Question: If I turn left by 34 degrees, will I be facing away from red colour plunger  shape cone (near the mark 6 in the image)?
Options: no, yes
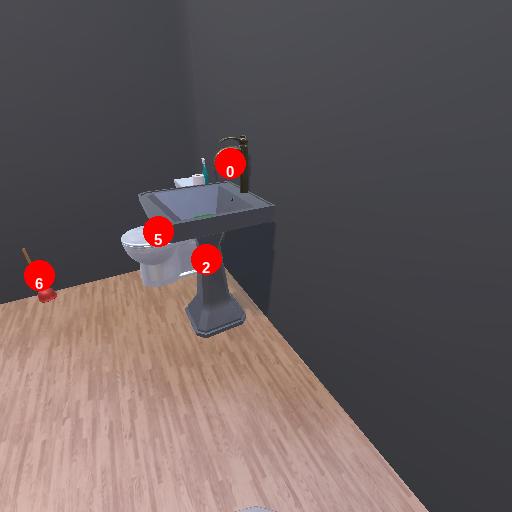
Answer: no